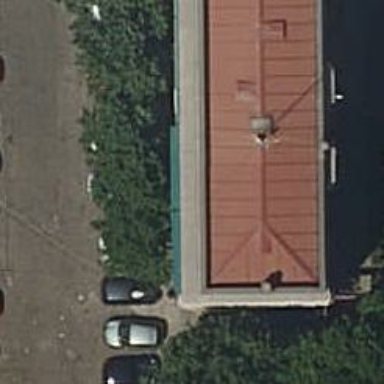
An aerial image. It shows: Restaurant.